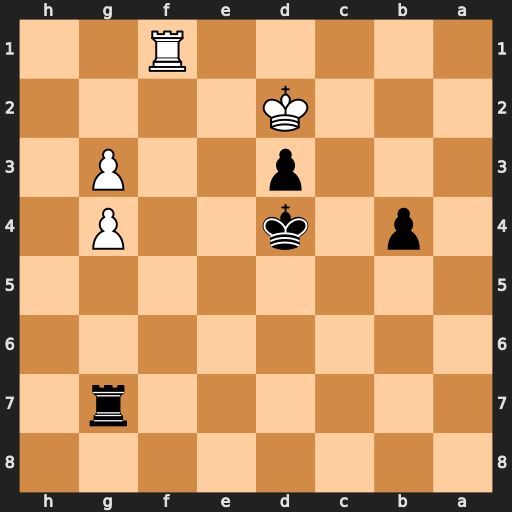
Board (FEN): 8/6r1/8/8/1p1k2P1/3p2P1/3K4/5R2
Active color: b
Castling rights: -
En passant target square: -
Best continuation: Re7 Rf4+ Re4 Rf8 Re2+